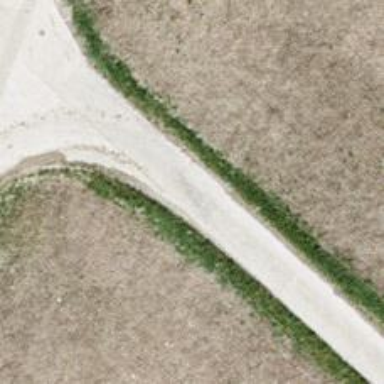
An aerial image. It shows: Concrete track.